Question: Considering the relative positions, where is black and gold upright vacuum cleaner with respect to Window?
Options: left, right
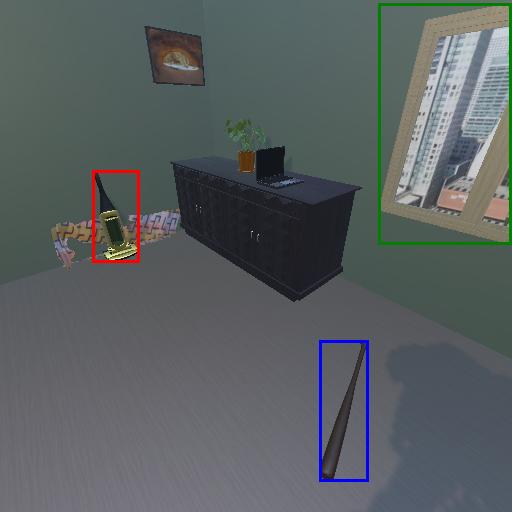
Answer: left